Question: I am creating a document in LateX and the following multivalued function has been giving me trouble for a while.

The Latex code for the above as I gave is
'''
$\[delta au_{i,j}^{k}$ = $\left\{$
egin{array}{l l}
rac{1}{L_{k}} & \quad \mbox{if ant k travels on edge extit{i,j}} \
0 & \quad \mbox{otherwise}
\end{array}
ight. \]
'''
While compiling it gives me the following error
'''
! LaTeX Error: Bad math environment delimiter.
See the LaTeX manual or LaTeX Companion for explanation.
Type H <return> for immediate help.
...
l.52 $\[
delta au_{i,j}^{k}$ = $\left\{$
?
'''
Any help on fixing this error would be much appreciated.
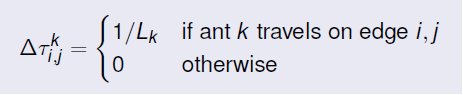
Answer: aschepler is right--it's the [ inside the $.
You may also want to consider the cases environment, which I think is easier for this sort of thing. For you example, you'd have:
'''
\[
\Delta au_{i,j}^k=
egin{cases}
1/L_k & ext{if ant $k$ travels along edge $i,j$} \
0 & ext{otherwise}
\end{cases}
\]
'''